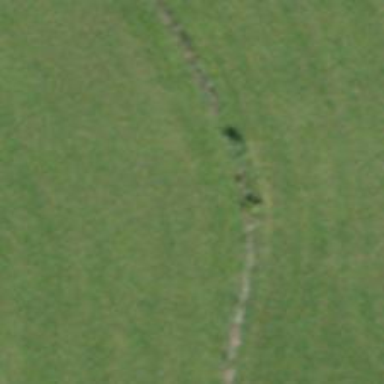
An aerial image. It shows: Dry stone wall barrier.